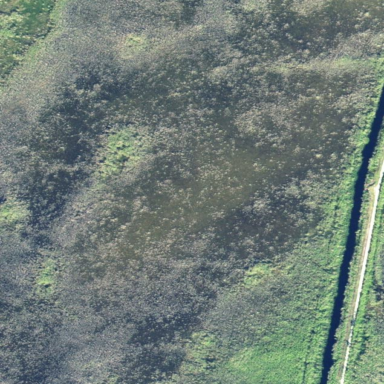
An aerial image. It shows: Beautiful wet meadow natural wetland.